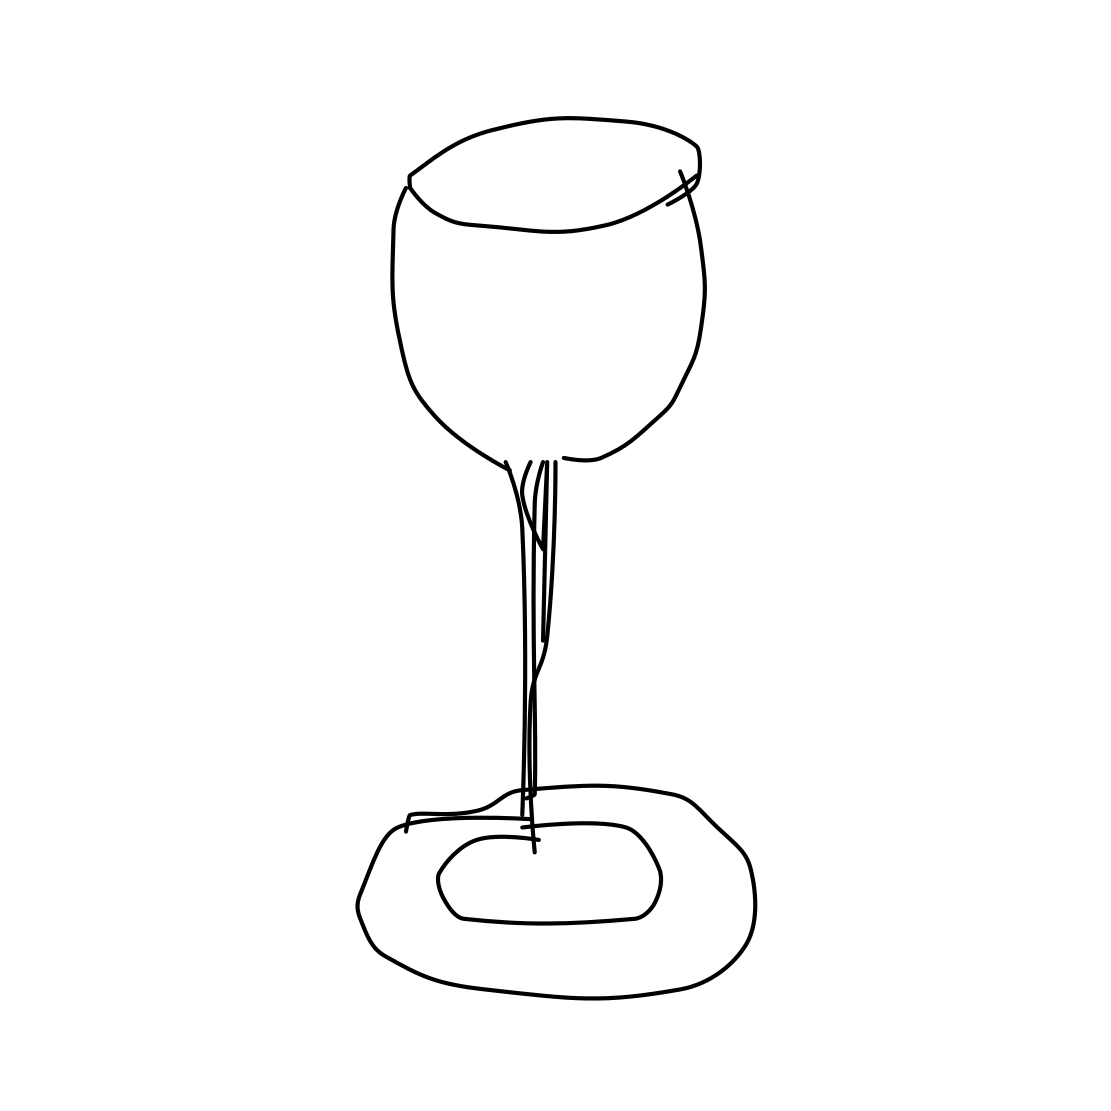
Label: wineglass